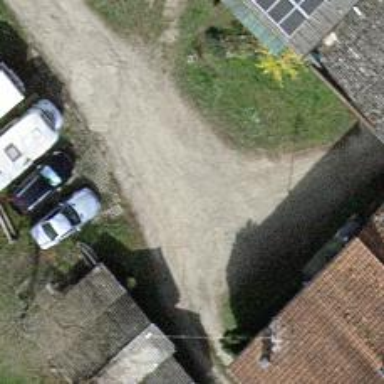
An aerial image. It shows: Unpaved driveway used as service road.